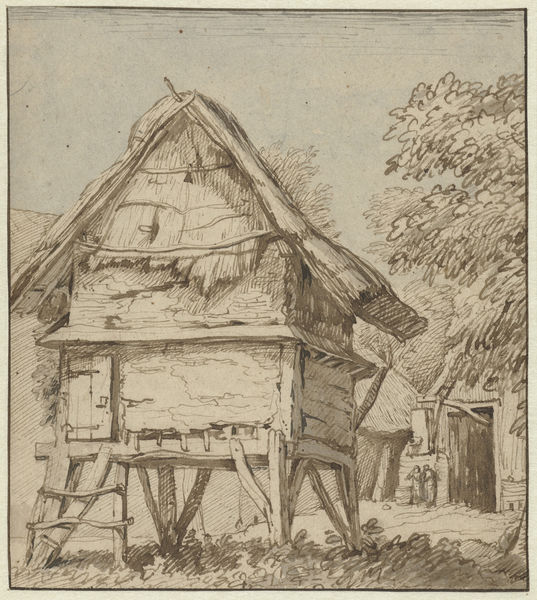
Titel: Voorraadschuur op palen
Künstler: Anthonie van Borssom
Standort: Amsterdam
Institution: Rijksmuseum
Schlagwörter: baum, blau, blätter, himmel, mann, schatten, wolken, aquarell, grob, menschen, frau, holz, pfeiler, stroh, tür, zeichnung, dach, haus, wiese, hütte, land, dorf, sepia, leiter, balken, scheune, strohdach, schraffur, leder, pfahlbau, aguarel, aqurel